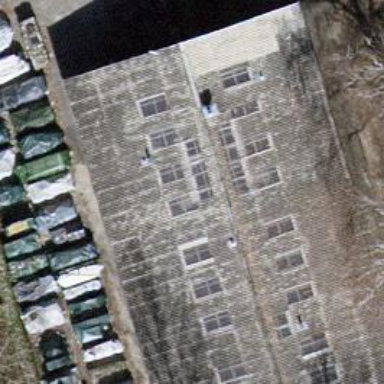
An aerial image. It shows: Building with toilets inside.